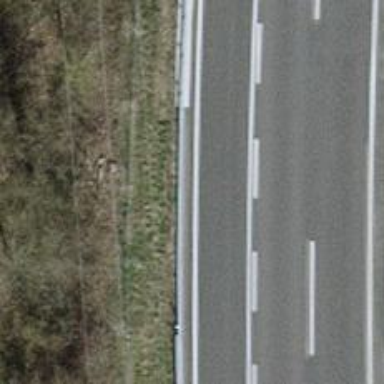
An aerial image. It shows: Motorway link.